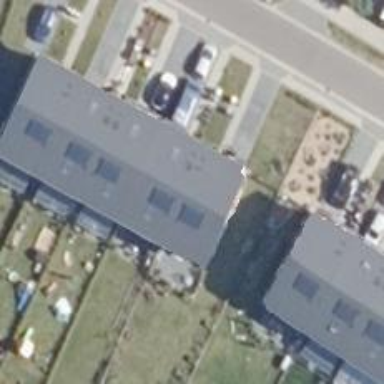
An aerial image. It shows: Terrace building.